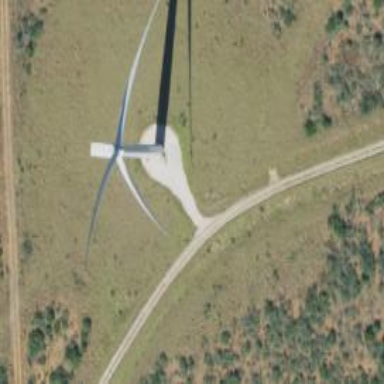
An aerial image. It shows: Wind generator with horizontal axis. The generator is wind turbine.